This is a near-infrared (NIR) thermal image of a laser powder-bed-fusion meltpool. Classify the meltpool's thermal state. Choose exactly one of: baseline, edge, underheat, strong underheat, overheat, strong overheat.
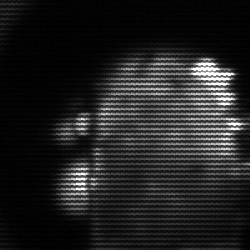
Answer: baseline